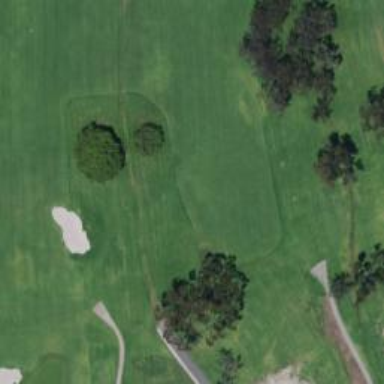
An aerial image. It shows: View of golf hole.